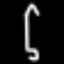
Label: pencil